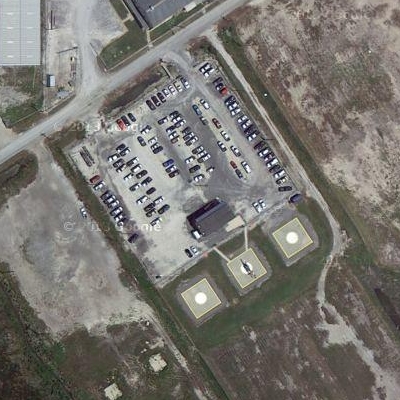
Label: gParking